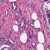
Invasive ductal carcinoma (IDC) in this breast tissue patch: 1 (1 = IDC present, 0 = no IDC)